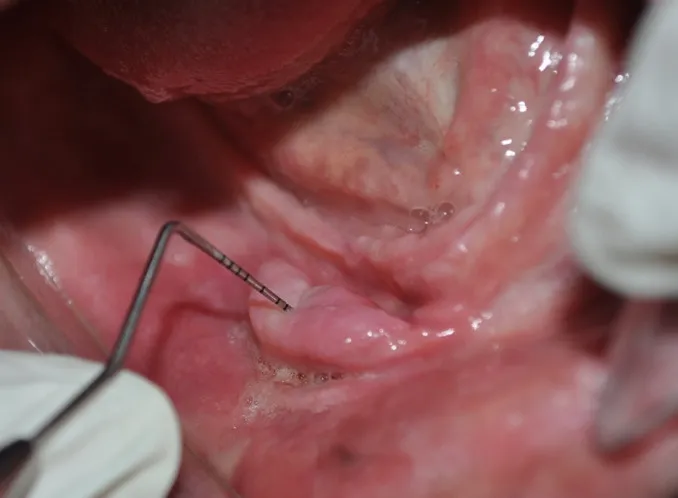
denture-Induced fibrous hyperplasia over the alveolar ridge extending to the vestibular sulcus in the lower anterolateral region.
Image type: medical_photograph (other_medical_photograph)